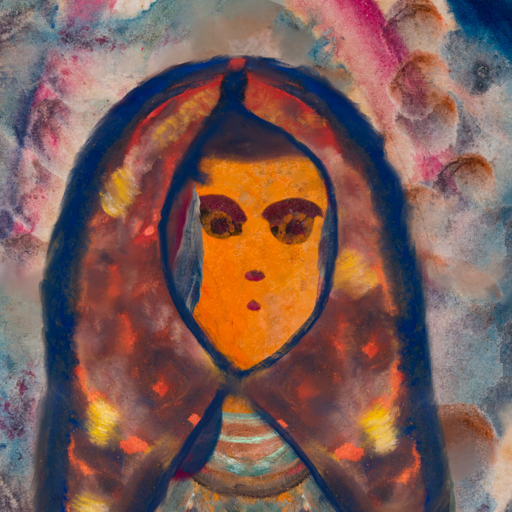
Background: Rupkatha, Head And Neck Front: Hypocrite, Face Front: Doll, Bust: Boggyland, Hair Front: Hill_Girl, Head Accessory: Mother_And_Son_Mother_Scarf, Second Necklace: Blank, Necklace: Blank, Baby: Blank